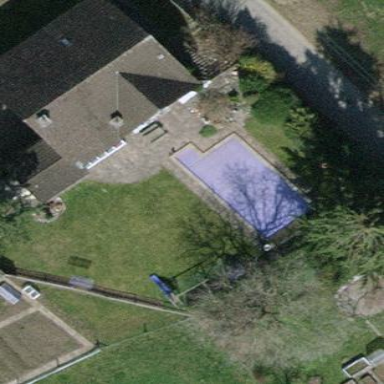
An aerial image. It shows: Swimming pool located in leisure land.